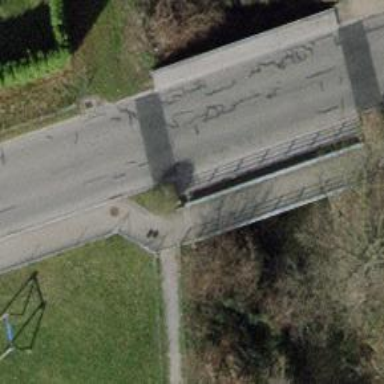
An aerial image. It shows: Sidewalk that goes through culvert tunnel.